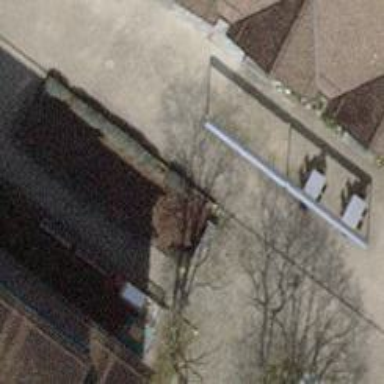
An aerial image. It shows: Bench for seating.